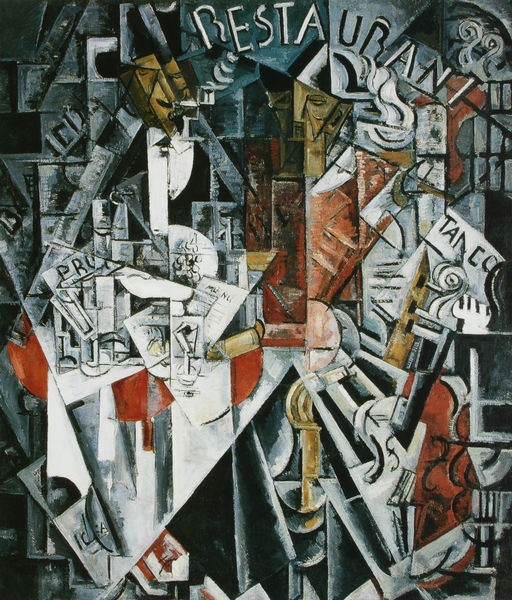
Titel: Restaurant
Künstler: Nadezhda Udal'tsova
Standort: Moskau
Institution: Tretjakov Galerie
Schlagwörter: hand, mann, schatten, weiß, dreieck, gelb, kubismus, menschen, stadt, bar, braun, cafe, frankreich, glas, grau, köpfe, licht, paris, schwarz, stuhl, tisch, zeichen, rot, gesellschaft, malerei, zylinder, gesichter, kellner, lokal, ober, gesicht, instrument, öl, gitter, rauch, gold, instrumente, kontrabass, musik, musiker, schrift, bogen, cello, moderne, abstrakt, modern, formen, linien, schriftzug, werbung, industrie, pfeife, ziffern, musikinstrument, ornamente, collage, tor, futurismus, schild, messing, maske, eckig, futuristisch, linie, restaurant, zeitschrift, zeitung, buchstaben, dynamik, klassische moderne, reklame, geometrisch, flöte, geige, violine, karte, zigarette, picasso, dreiecke, geometrie, vierecke, tango, kuben, kubisch, avantgarde, winkel, teile, trompete, facetten, kantig, gebrochen, zersplittert, prismen, tuba, stereometrisch, synthetisch, dreicek, braque, nachtleben, geigen, braques, amusement, geometrische form, georges braques, mann im frack, raich, speisekarte, tanco, vielansichtig